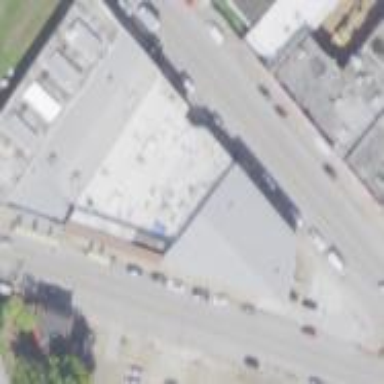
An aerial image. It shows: Part of building.